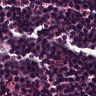
Metastatic tissue present: no